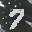
Label: 7